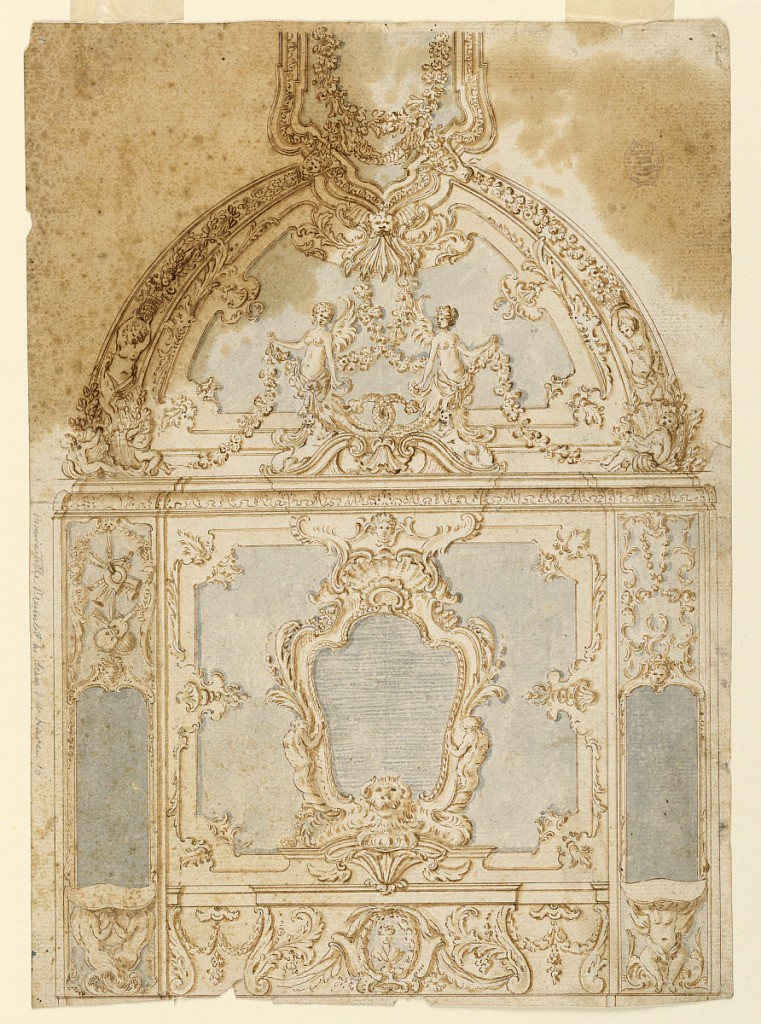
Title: Decoration of a Wall and Ceiling to be Executed in Stucco
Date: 1725–50
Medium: Pen and ink, brush and watercolor on paper
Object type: Drawing
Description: Central panel has an escutcheon with a looking glass, two mermaids at the sides and a lion mask below. Lateral small panels provide for looking glasses above console tables, supported by three mermaids at left and a putto at right. The lower part of the ceiling is spherical, decorated with many frame motifs and in the center are two winged mermaids supporting garlands.